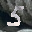
Label: 5